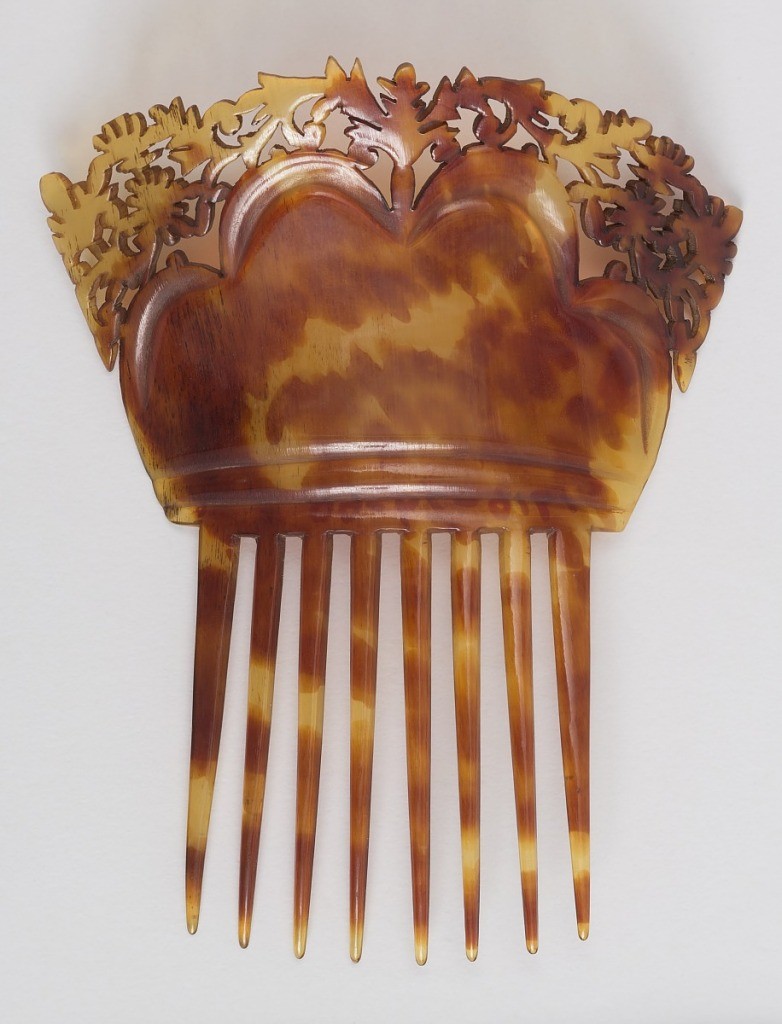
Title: Comb
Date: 19th century
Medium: Shaped, carved and pierced tortoiseshell
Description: Tortoiseshell comb with long teeth and stylized folate carving on top of carved scallops